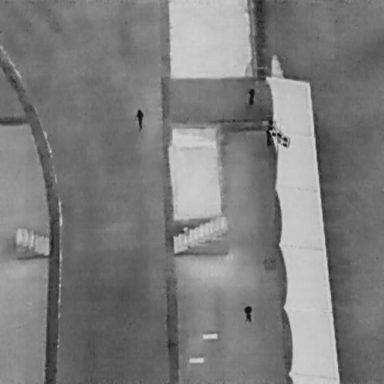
There are three People in the infrared image.